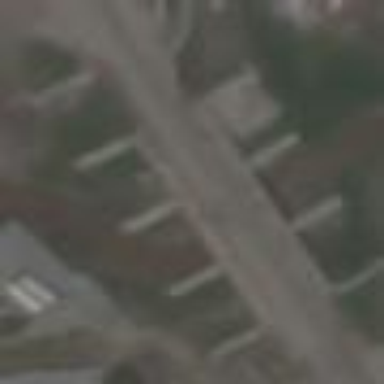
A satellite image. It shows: Bridge with traffic police station.